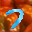
Label: 7